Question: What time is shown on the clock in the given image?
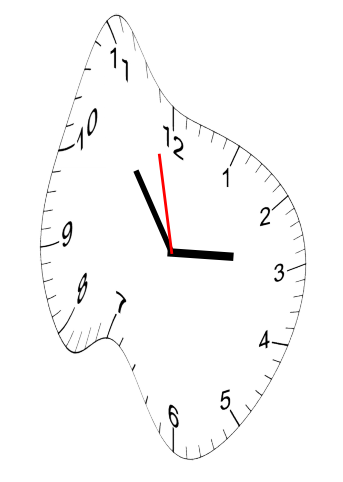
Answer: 02:53:58